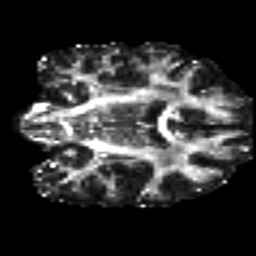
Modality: FA
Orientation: coronal
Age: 41
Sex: female
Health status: healthy
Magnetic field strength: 3 T
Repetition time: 8.4 s
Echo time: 0.0926 s